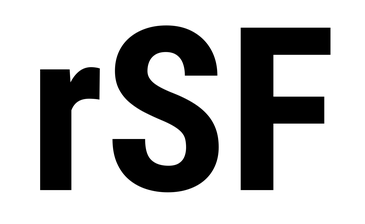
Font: Roboto_Condensed_Bold